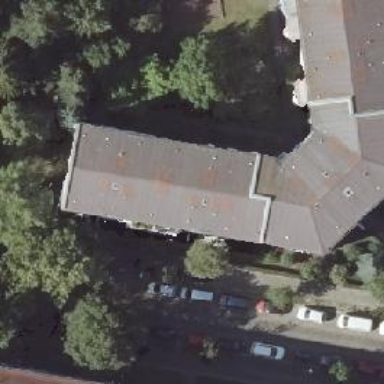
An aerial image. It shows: Image showing building with apartments.